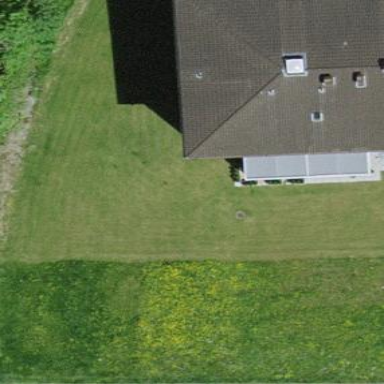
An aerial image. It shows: Semi-detached house.